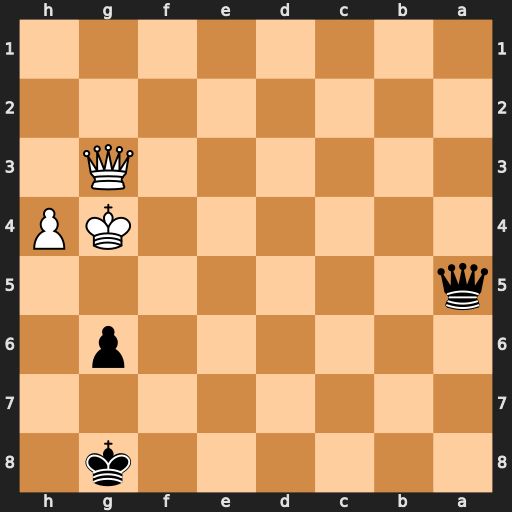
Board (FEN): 6k1/8/6p1/q7/6KP/6Q1/8/8
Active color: b
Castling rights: -
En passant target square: -
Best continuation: Qf5#